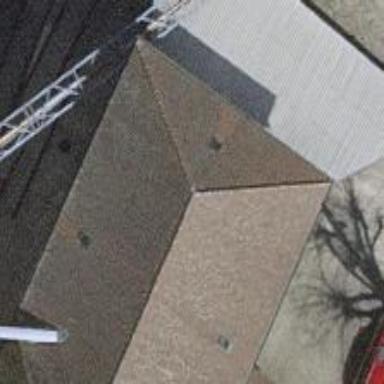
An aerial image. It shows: View of roof with edges.